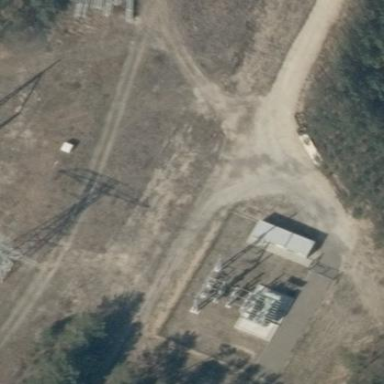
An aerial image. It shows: Power substation.